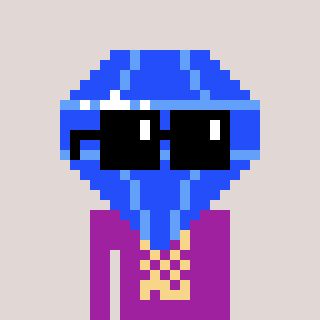
a pixel art character with square black sunglasses, a blue diamond-shaped head and a magenta-colored body on a warm background